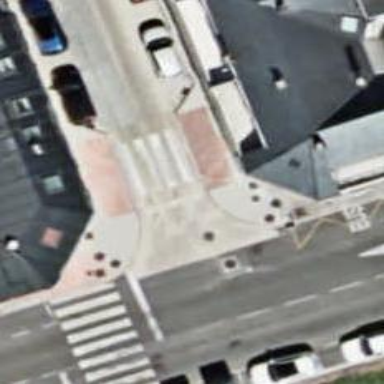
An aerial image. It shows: Footway with zebra crossing.